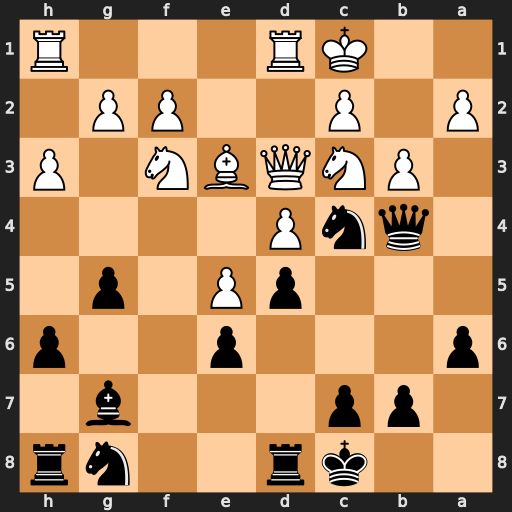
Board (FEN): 2kr2nr/1pp3b1/p3p2p/3pP1p1/1qnP4/1PNQBN1P/P1P2PP1/2KR3R
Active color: b
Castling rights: -
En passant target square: -
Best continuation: Qa3+ Kb1 Qb2#